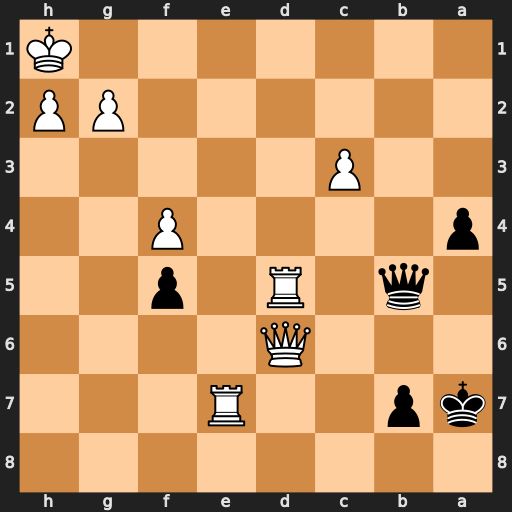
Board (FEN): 8/kp2R3/3Q4/1q1R1p2/p4P2/2P5/6PP/7K
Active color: b
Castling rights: -
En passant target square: -
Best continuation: Qf1#